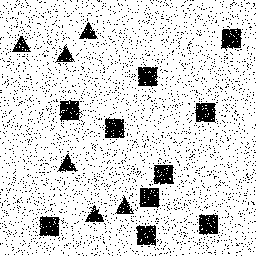
Squares: 10
Triangles: 6
Stars: 0
Total shapes: 16